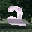
Label: 2